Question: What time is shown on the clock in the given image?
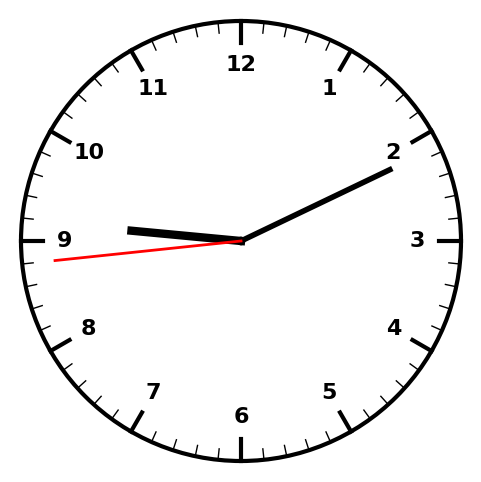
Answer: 09:10:44